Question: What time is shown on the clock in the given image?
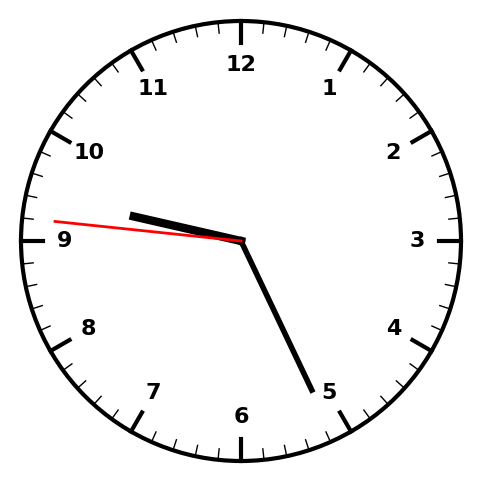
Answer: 09:25:46